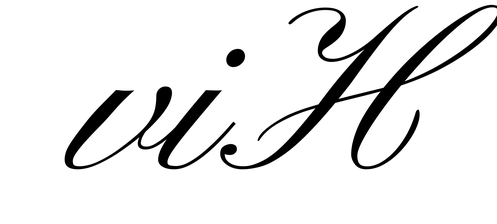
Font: PinyonScript-Regular